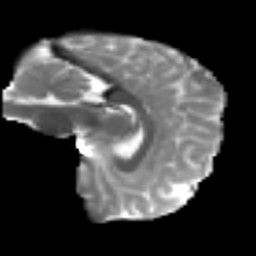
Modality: T2w
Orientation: sagittal
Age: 24
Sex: female
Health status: ill
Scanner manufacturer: siemens
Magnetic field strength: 3 T
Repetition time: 6.5 s
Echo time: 0.062 s